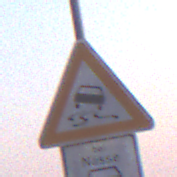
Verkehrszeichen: SchleuderOderRutschgefahr
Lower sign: BeiNaesse
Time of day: SunriseSunset
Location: Outdoor (Urban)
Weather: Clear
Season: NotSpecified
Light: Natural